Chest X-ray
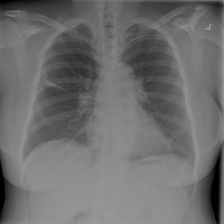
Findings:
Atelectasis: positive
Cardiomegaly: negative
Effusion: negative
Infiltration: negative
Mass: negative
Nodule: negative
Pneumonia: negative
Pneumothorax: negative
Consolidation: negative
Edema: negative
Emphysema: negative
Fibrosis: positive
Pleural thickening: positive
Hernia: negative